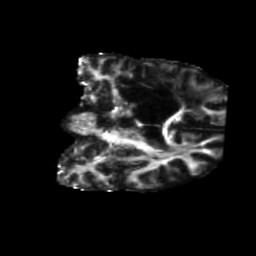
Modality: FA
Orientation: coronal
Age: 57
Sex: male
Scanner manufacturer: siemens
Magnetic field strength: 3 T
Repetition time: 5.25 s
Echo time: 0.08 s